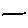
Label: line